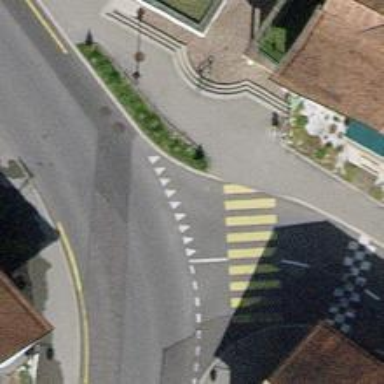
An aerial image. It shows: Uncontrolled zebra crossing on the road.